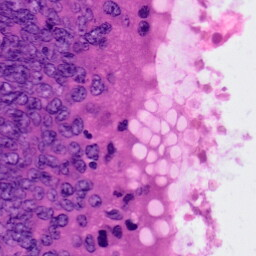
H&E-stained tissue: Colon